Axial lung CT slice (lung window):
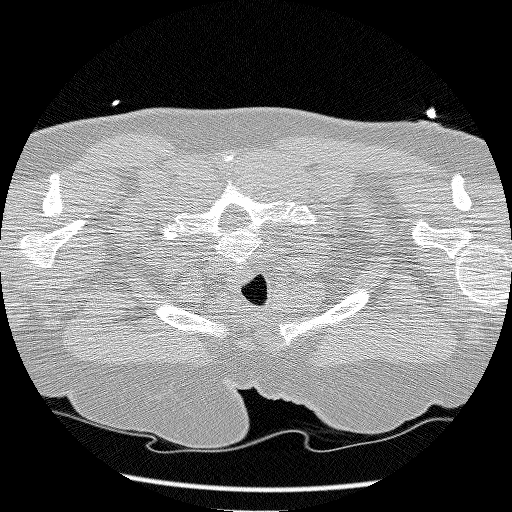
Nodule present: no